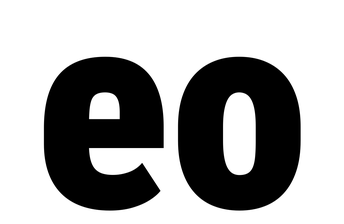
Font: Roboto_Condensed_Black